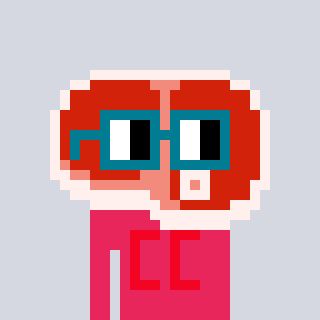
a pixel art character with square dark green glasses, a steak-shaped head and a redpinkish-colored body on a cool background